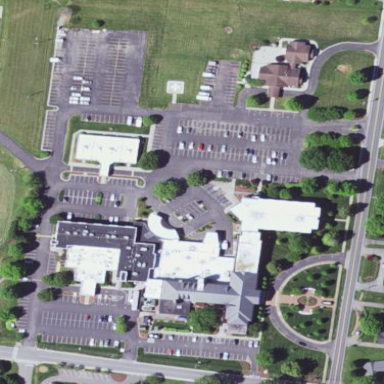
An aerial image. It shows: Hospital providing healthcare services.